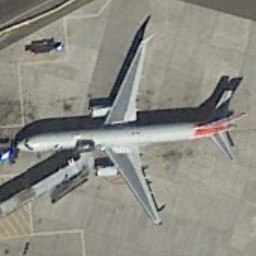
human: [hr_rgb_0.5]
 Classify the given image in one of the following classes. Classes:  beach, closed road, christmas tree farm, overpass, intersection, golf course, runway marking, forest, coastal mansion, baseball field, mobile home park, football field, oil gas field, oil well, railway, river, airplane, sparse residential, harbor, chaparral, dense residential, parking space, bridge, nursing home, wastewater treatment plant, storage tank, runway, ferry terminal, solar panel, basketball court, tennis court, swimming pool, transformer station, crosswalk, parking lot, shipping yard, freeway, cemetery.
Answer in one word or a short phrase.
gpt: airplane